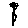
Label: flower